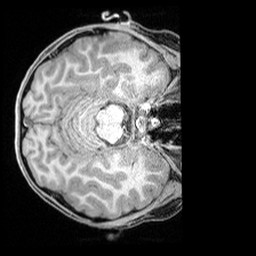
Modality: T1w
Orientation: axial
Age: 9
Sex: male
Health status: ill
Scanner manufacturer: siemens
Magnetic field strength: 3 T
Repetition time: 1.6 s
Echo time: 0.00179 s